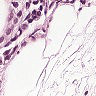
Metastatic tissue present: yes